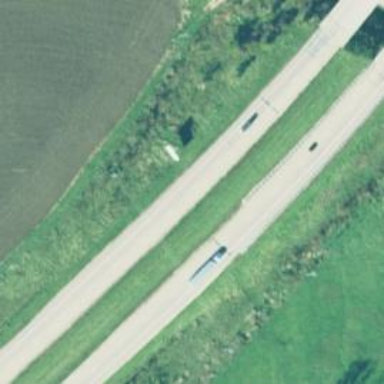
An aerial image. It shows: Motorway for motor vehicles.